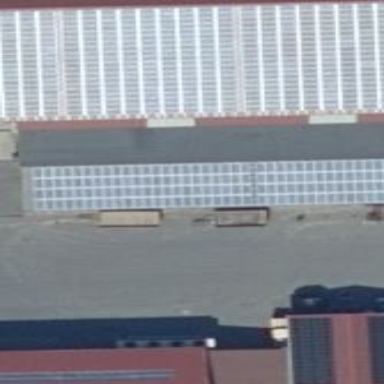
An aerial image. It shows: Industrial building with solar photovoltaic panel power generator. The generator is small installation producing electricity.